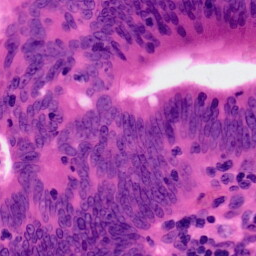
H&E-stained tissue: Colon